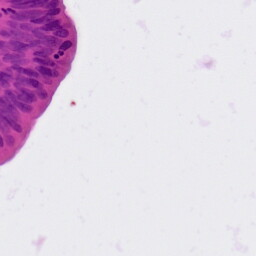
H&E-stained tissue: Colon